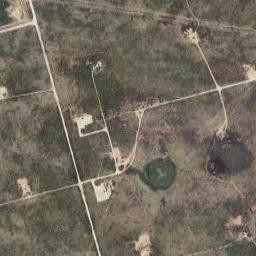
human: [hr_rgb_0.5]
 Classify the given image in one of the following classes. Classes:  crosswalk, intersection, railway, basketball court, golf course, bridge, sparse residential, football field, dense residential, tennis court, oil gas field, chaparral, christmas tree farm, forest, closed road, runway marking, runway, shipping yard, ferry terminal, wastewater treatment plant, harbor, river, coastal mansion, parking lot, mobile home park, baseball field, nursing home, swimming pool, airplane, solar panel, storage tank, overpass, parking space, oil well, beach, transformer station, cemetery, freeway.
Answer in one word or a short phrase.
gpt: oil gas field